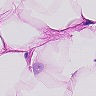
Metastatic tissue present: no